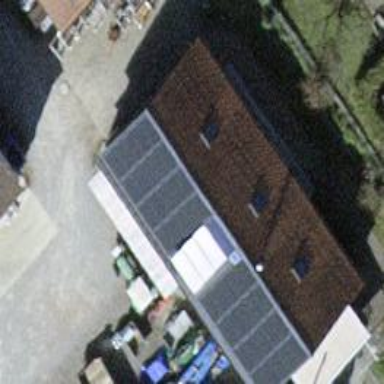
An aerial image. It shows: Detached building with gabled roof.